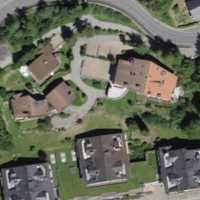
EUNIS habitat code: 55
Species observed at this site:
Leptoglossus occidentalis